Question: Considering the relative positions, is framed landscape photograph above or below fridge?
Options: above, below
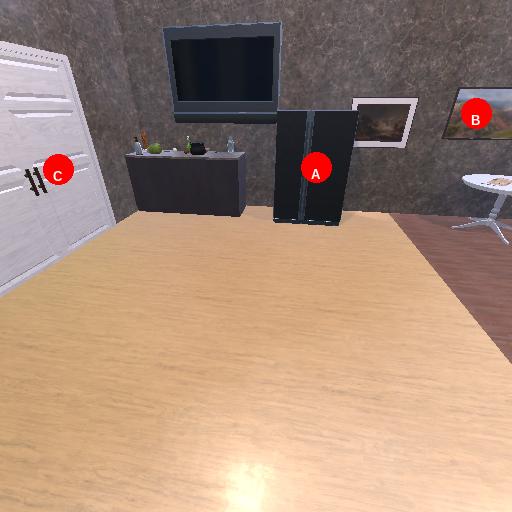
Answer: above